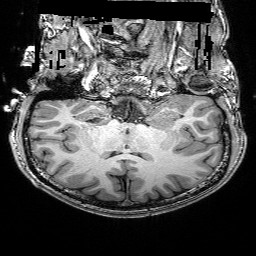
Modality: T1w
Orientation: sagittal
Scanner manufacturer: siemens
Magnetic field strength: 3 T
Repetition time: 2.25 s
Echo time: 0.00418 s